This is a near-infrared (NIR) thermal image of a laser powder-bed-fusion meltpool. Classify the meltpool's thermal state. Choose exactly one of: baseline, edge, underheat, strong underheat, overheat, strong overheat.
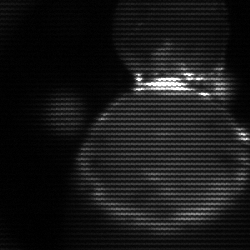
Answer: edge